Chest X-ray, PA view. Patient: 9 years old, sex F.
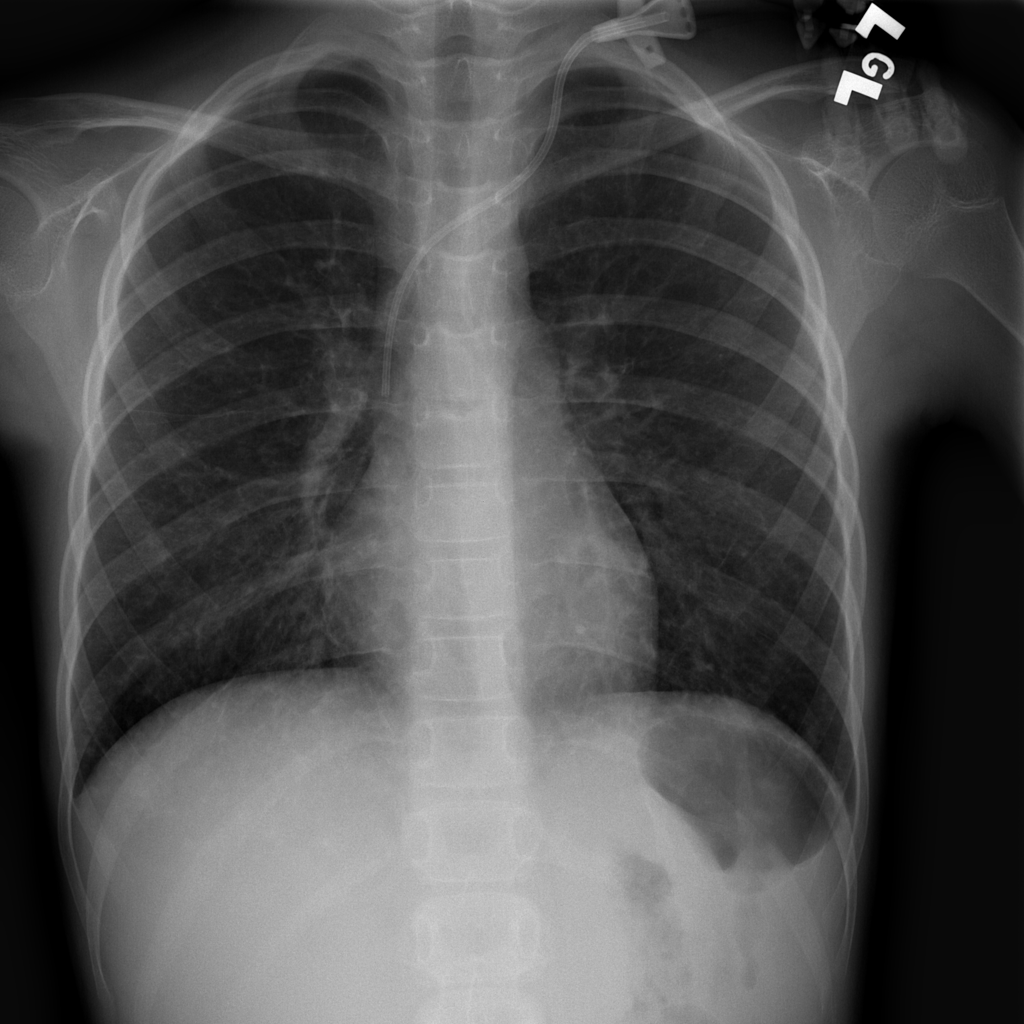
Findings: No Finding